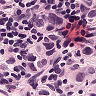
Metastatic tissue present: yes